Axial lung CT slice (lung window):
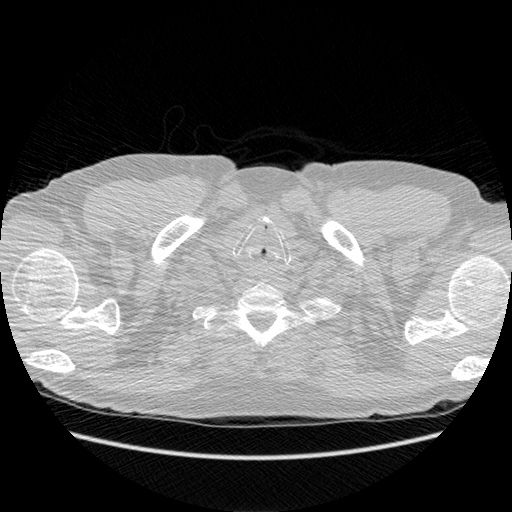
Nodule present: no